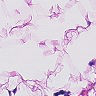
Metastatic tissue present: no